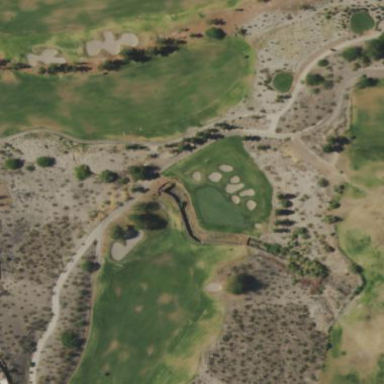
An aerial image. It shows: Rough area on grassy golf course.